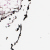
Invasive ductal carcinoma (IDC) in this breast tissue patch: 0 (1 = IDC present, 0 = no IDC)